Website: walmart
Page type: billing-address
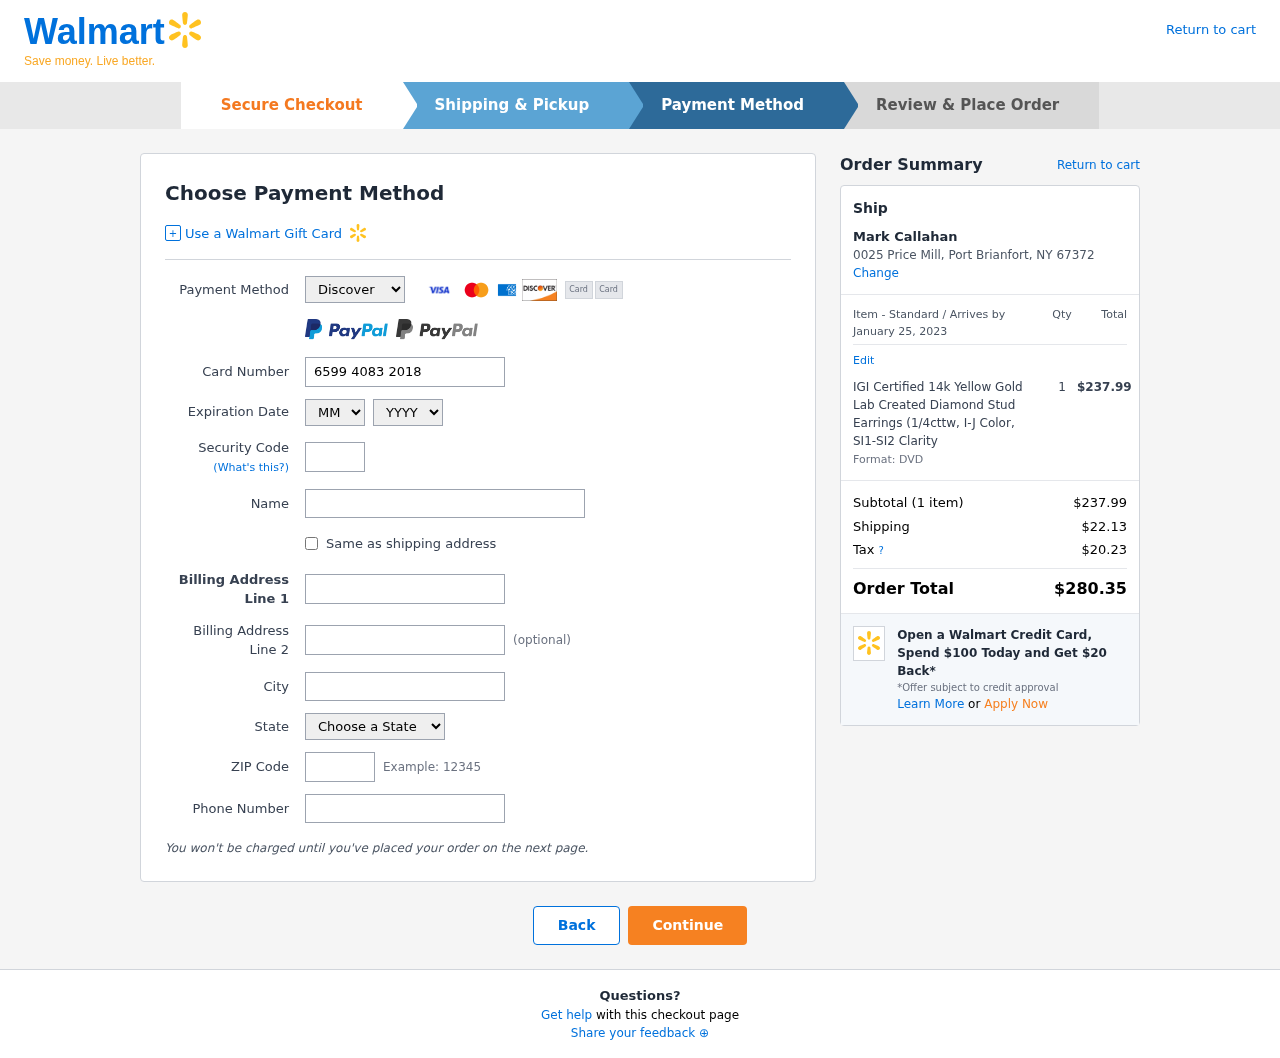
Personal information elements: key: PII_CARD_CVV
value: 192
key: PII_CARD_EXPIRY_MONTH
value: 03
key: PII_CARD_EXPIRY_YEAR
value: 30
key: PII_CARD_NUMBER
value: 6599 4083 2018 5175
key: PII_CARD_TYPE
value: Discover
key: PII_CITY
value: Port Brianfort
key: PII_CITY_STATE_ZIP
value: Port Brianfort, NY 67372
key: PII_FULLNAME
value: Mark Callahan
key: PII_PHONE
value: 6996915111
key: PII_POSTCODE
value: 67372
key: PII_STATE
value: New York
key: PII_STREET
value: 0025 Price Mill
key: PII_STREET2
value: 843 Samantha Stream
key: PII_FULLNAME2
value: Mark Callahan
Product elements: key: PRODUCT1_NAME
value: IGI Certified 14k Yellow Gold Lab Created Diamond Stud Earrings (1/4cttw, I-J Color, SI1-SI2 Clarity
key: PRODUCT1_PRICE
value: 237.99
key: PRODUCT1_QUANTITY
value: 1
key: PRODUCT1_DESC
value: Format: DVD
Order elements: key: ORDER_DELIVERY_DATE
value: January 25, 2023
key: ORDER_NUM_ITEMS
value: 1
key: ORDER_SUBTOTAL
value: $237.99
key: ORDER_SHIPPING_COST
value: $22.13
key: ORDER_TAX
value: $20.23
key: ORDER_TOTAL
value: $280.35